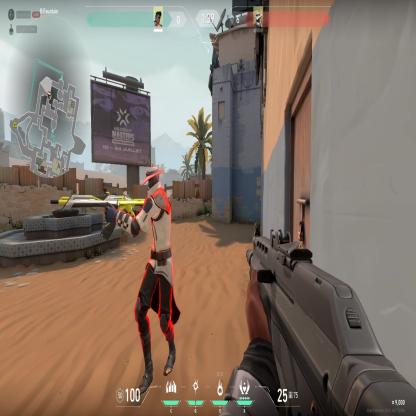
Label: enemy